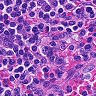
Metastatic tissue present: no